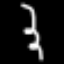
Label: squiggle